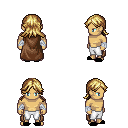
a pixel art fantasy rpg character, male body template, human, tanned skin, brown cape, white pants, blonde loose hair, white cloth bandages, black slippers, four views (front, back, left, right), 2x2 character sprite sheet, small pixel art, hard edges, no anti-aliasing